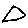
Label: triangle